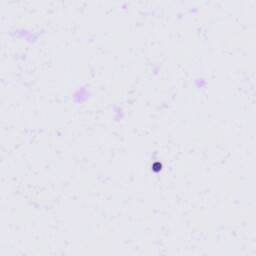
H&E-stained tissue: Tonsil